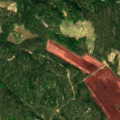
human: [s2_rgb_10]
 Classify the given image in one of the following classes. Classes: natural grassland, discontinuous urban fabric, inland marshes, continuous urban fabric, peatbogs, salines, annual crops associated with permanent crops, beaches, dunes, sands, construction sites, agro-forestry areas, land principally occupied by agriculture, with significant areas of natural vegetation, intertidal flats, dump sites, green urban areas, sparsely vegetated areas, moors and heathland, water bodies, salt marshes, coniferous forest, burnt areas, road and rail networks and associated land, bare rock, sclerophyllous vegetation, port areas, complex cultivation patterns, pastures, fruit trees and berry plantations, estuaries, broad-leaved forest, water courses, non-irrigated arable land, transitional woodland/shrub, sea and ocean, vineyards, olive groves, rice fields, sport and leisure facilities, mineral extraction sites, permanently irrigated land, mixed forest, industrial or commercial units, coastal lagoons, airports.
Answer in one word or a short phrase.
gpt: coniferous forest, peatbogs